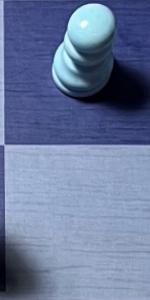
Label: Empty